Question: I have some problems with adding references. I created Windows Phone project in Visual Studio 2013 and I need to add references 'System.Web.Extensions' to use 'System.Web.Script.Serialization'.

But when I right-click and choose "add reference", there is no such variant in the list, just some namespaces, connected to windows phone developing.
Also, there is an ability to add references to other projects from solution, but here I have the second problem - I can't add reference to simple class library, for example. It says me, that I can just add references to windows phone projects..
So, when can I read about changes in the reference system in VS2013 (and 2012 as I remember)? How to add reference to 'System.Web.Extensions' in my WP project? And is there an ability to use custom class libraries with references in this case?
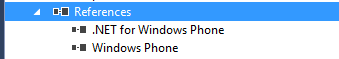
Answer: Only assemblies created for Windows Phone are available in Windows Phone project references. This limitation isn't specific to Visual Studio 2013, older versions of Visual Studio has the same behavior.
Similar rule applies for the 2nd problem. You need to make the other project type be Windows Phone class library or Portable Class Library (PCL) that support Windows Phone, instead of common class library.